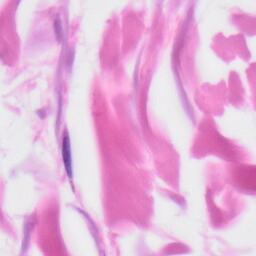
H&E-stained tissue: Skin